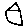
Label: house